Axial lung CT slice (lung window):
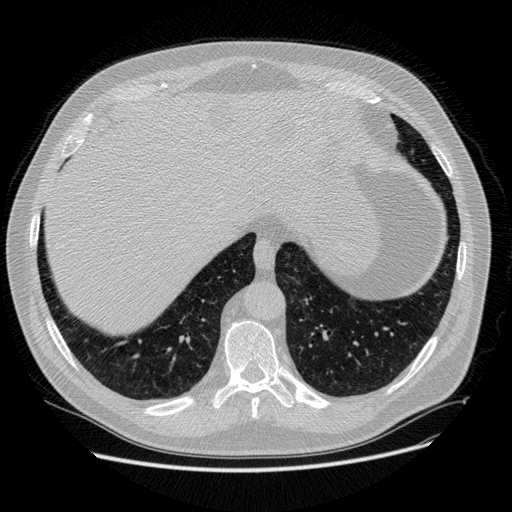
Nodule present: no